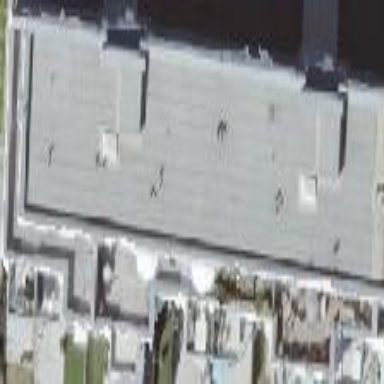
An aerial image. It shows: Building with apartments and flat roof.